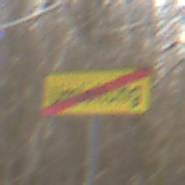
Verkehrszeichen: EndeDerUmleitungsankuendigung
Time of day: MorningAfternoon
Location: Outdoor (Nature)
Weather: Clear
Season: Winter
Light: Natural